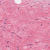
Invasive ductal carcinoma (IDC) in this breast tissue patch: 0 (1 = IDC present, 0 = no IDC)